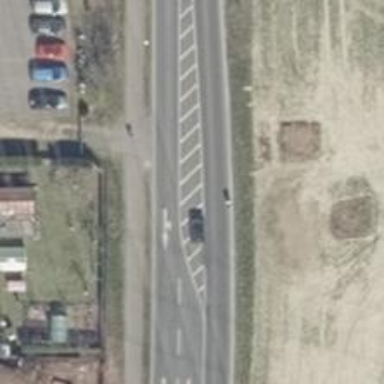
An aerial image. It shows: Asphalt parking aisle road for service vehicles.